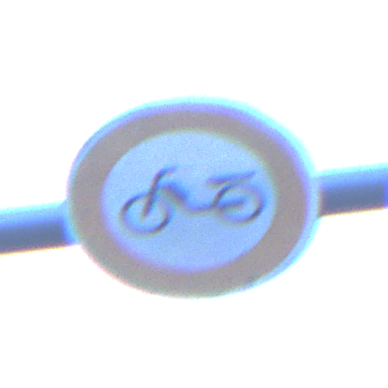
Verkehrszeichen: VerbotMofas
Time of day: Dawn
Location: Outdoor (Urban)
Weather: PartlyCloudy
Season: NotSpecified
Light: Natural